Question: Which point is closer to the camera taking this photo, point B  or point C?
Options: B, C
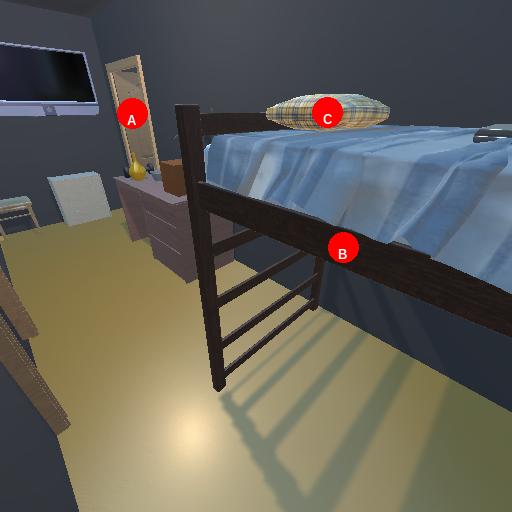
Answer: B